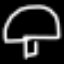
Label: mushroom